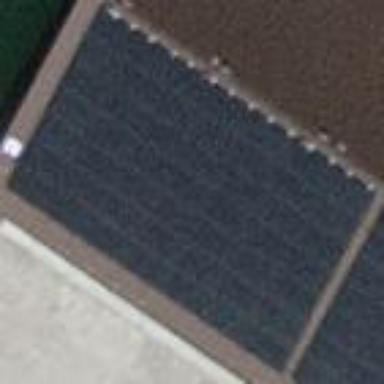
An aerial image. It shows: Solar-powered generator using photovoltaic technology. This small installation generates electricity through solar photovoltaic panels.